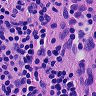
Metastatic tissue present: no